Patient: sex M, age 48
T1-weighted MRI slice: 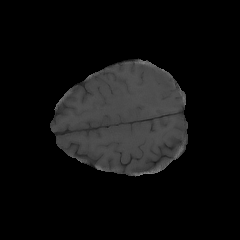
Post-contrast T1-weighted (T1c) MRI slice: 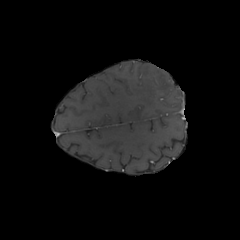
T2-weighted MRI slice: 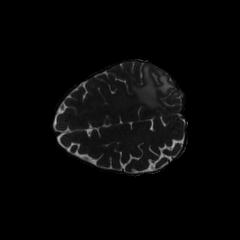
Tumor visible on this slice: yes
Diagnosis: Glioblastoma, IDH-wildtype
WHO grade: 4